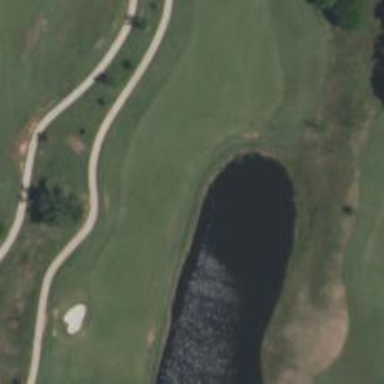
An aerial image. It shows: View of golf hole.